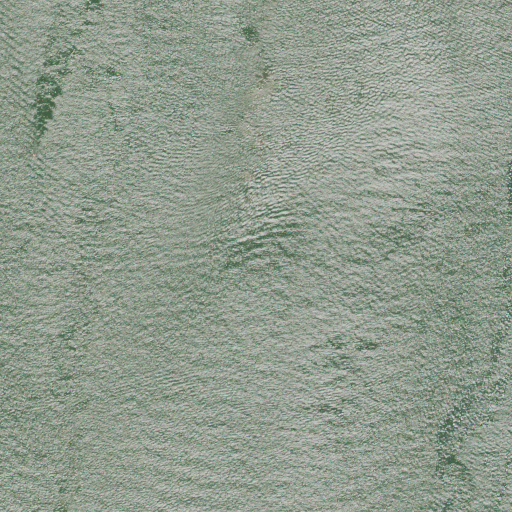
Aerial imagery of bar in California named Whiting Rock containing only open water